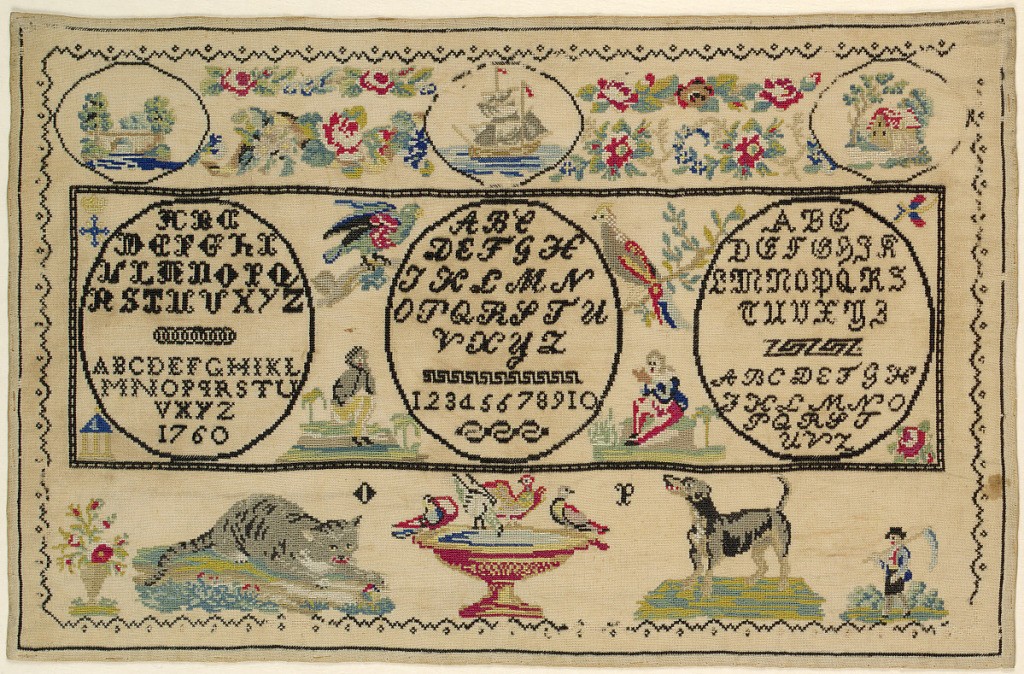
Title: Sampler
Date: late 19th century
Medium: silk embroidery on cotton foundation Technique: embroidered in cross stitch on plain weave foundation
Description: Horizontal rectangle enclosing five alphabets, one set of numbers in black with multicolor motifs of people, birds, and animals. Three cartouches at top with floral swags.